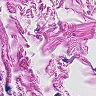
Metastatic tissue present: no